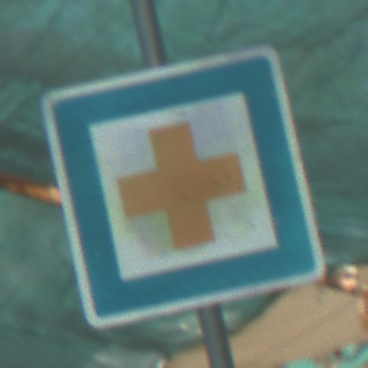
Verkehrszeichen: ErsteHilfe
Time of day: MorningAfternoon
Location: Roofed (Special)
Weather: PartlyCloudy
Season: NotSpecified
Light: Natural